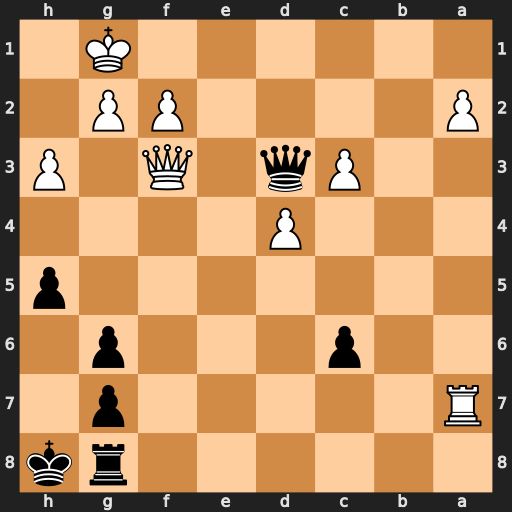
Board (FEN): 6rk/R5p1/2p3p1/7p/3P4/2Pq1Q1P/P4PP1/6K1
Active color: b
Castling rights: -
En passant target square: -
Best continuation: Qb1+ Kh2 Qb8+ Qg3 Qxa7